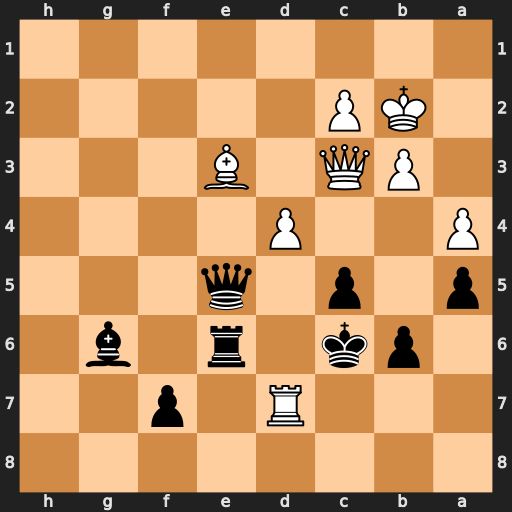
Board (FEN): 8/3R1p2/1pk1r1b1/p1p1q3/P2P4/1PQ1B3/1KP5/8
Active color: b
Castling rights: -
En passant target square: -
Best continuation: Qxe3 Qxe3 Rxe3